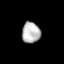
Tissue: skin
Cell type: Fibroblasts
Senescence score: 0.7682
Nuclear area (px): 380
Mean DAPI intensity: 182.5